Aerial crown-view tile of a tropical tree (Barro Colorado Island, Panama), acquired 20240716:
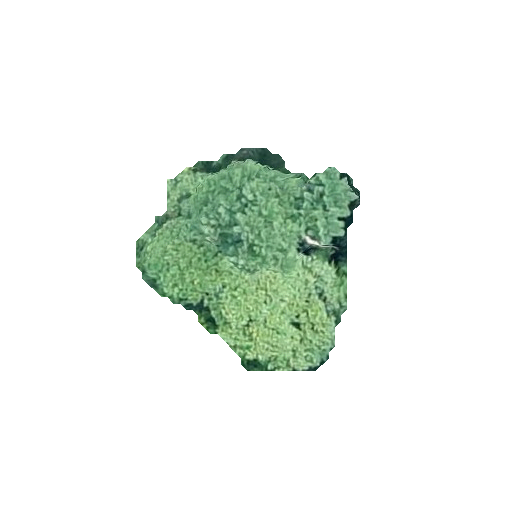
Species: Jacaranda copaia
GBIF accepted scientific name: Jacaranda copaia
Crown area: 54.45 m²